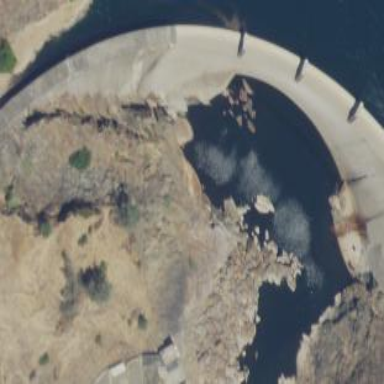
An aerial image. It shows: Dam across waterway.